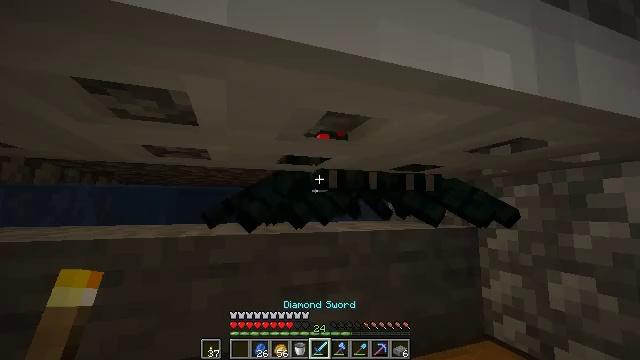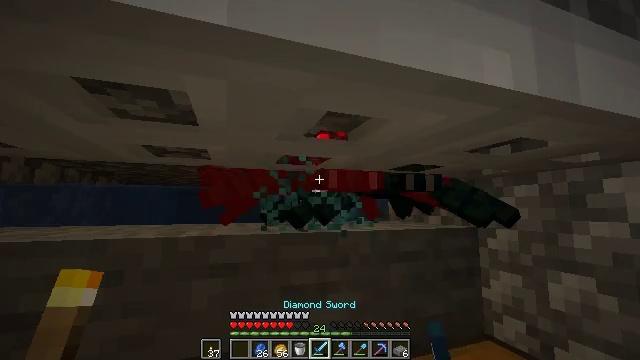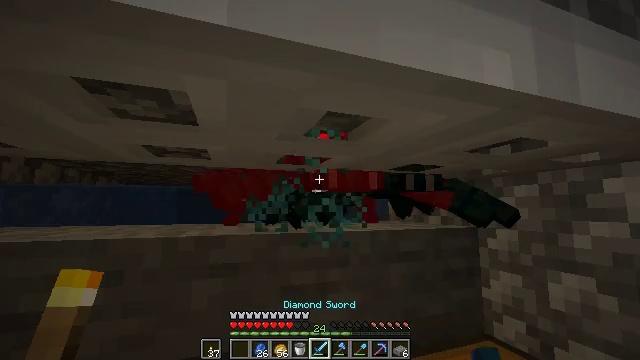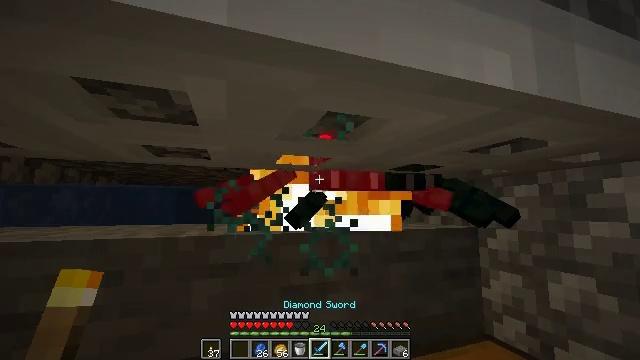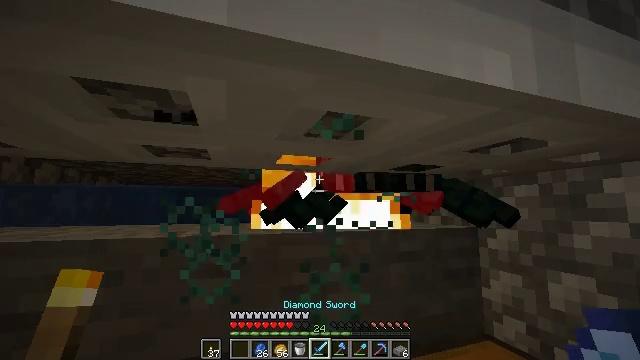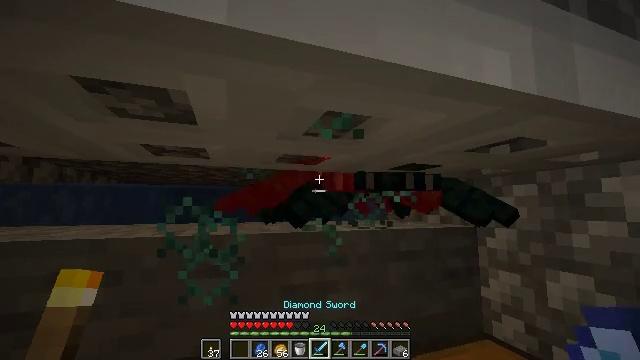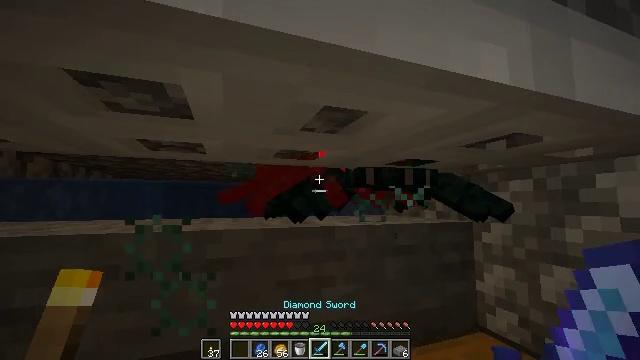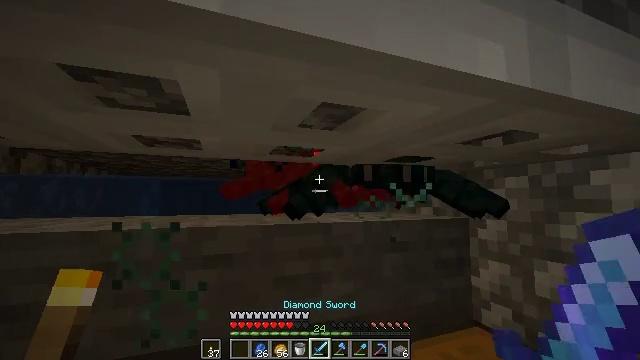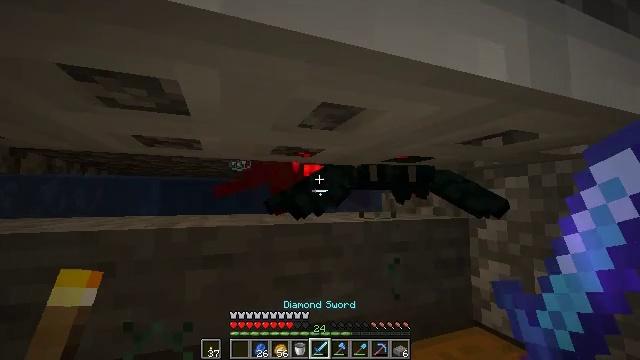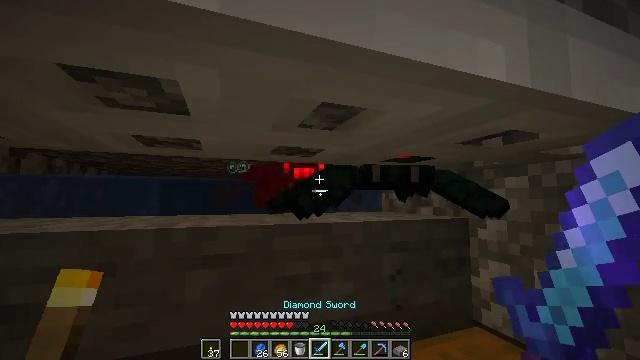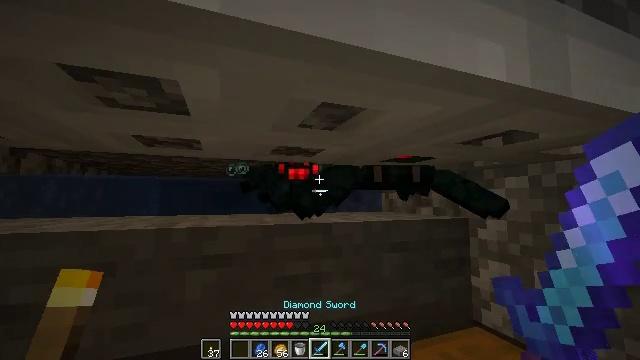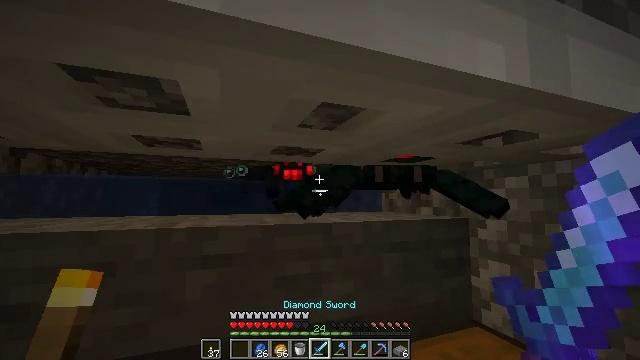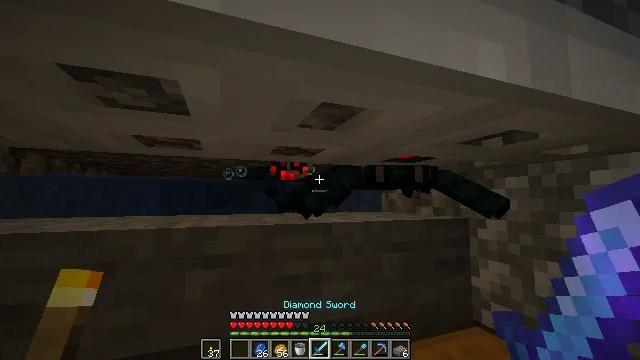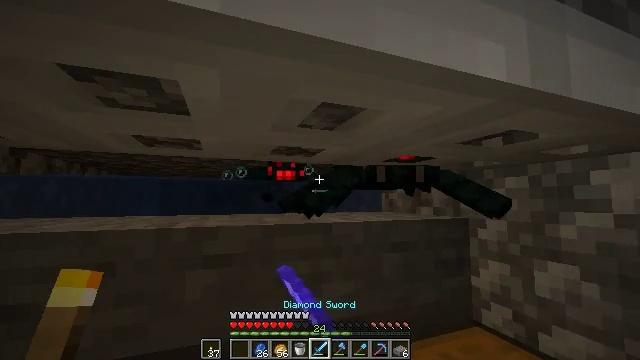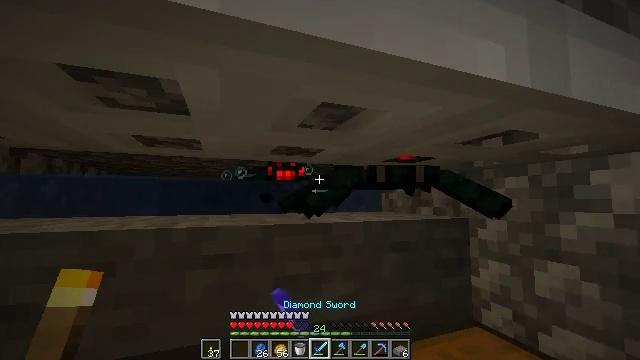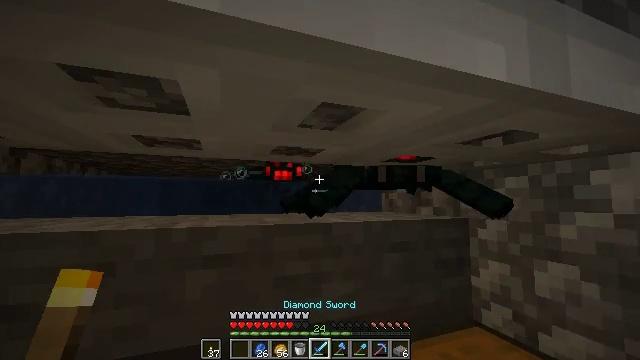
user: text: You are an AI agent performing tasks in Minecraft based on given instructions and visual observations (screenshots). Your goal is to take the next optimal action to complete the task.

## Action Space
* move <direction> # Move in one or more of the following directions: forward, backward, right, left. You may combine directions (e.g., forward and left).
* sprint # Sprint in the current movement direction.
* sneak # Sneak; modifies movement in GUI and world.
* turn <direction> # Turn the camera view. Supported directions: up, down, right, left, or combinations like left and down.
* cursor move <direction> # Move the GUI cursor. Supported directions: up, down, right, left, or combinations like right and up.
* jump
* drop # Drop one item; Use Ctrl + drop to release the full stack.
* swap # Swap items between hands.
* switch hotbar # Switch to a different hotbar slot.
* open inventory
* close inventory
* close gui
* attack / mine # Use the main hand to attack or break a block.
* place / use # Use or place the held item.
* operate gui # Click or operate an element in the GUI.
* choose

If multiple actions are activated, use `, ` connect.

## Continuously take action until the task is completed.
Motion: motion action
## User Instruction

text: Kill the cave spider.
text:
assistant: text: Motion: attack / mine
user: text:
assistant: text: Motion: attack / mine
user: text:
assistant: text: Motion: attack / mine
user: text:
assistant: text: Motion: no_op
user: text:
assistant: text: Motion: no_op
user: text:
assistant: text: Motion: turn down
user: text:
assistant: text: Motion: no_op
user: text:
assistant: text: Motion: no_op
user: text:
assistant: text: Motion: no_op
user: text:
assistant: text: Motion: no_op
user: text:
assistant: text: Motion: no_op
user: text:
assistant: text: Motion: attack / mine
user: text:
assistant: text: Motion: attack / mine
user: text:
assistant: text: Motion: attack / mine
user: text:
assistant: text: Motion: attack / mine
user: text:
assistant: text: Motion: attack / mine
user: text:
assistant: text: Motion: attack / mine